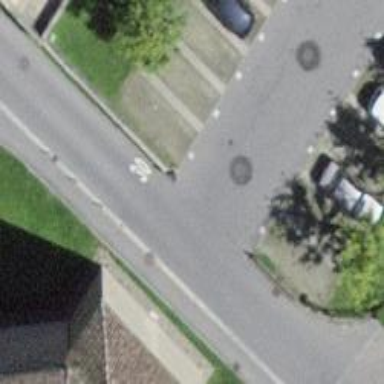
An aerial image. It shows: Parking aisle designated as service road.